Question: On Mac OS X, every app has an "About" window, which can be opened by clicking 'About [appname]' in the '[appname]' menu in the menu bar.
I'd like to open this window programmatically. Is this possible?
EG: The About button for iTunes:

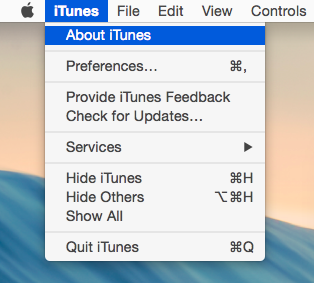
Answer: The 'About' menu item is connected to the 'orderFrontStandardAboutPanel' method of 'NSApplication', you can call it programmatically with
'''
[NSApp orderFrontStandardAboutPanel:self]; // or nil as parameter
'''
or in Swift
'''
NSApp.orderFrontStandardAboutPanel(self) // or nil as parameter
'''